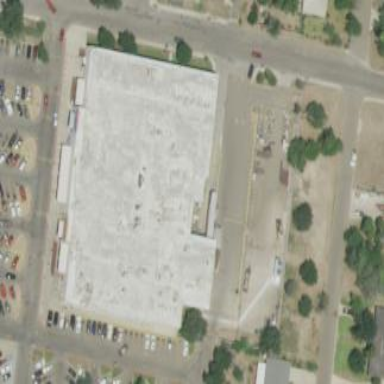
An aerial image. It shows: Supermarket building.